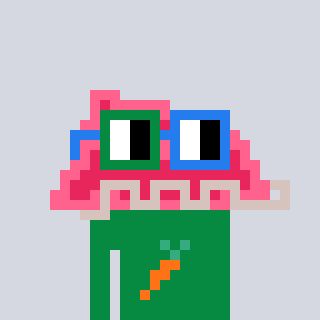
a pixel art character with square green and blue glasses, a retainer-shaped head and a green-colored body on a cool background